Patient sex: M
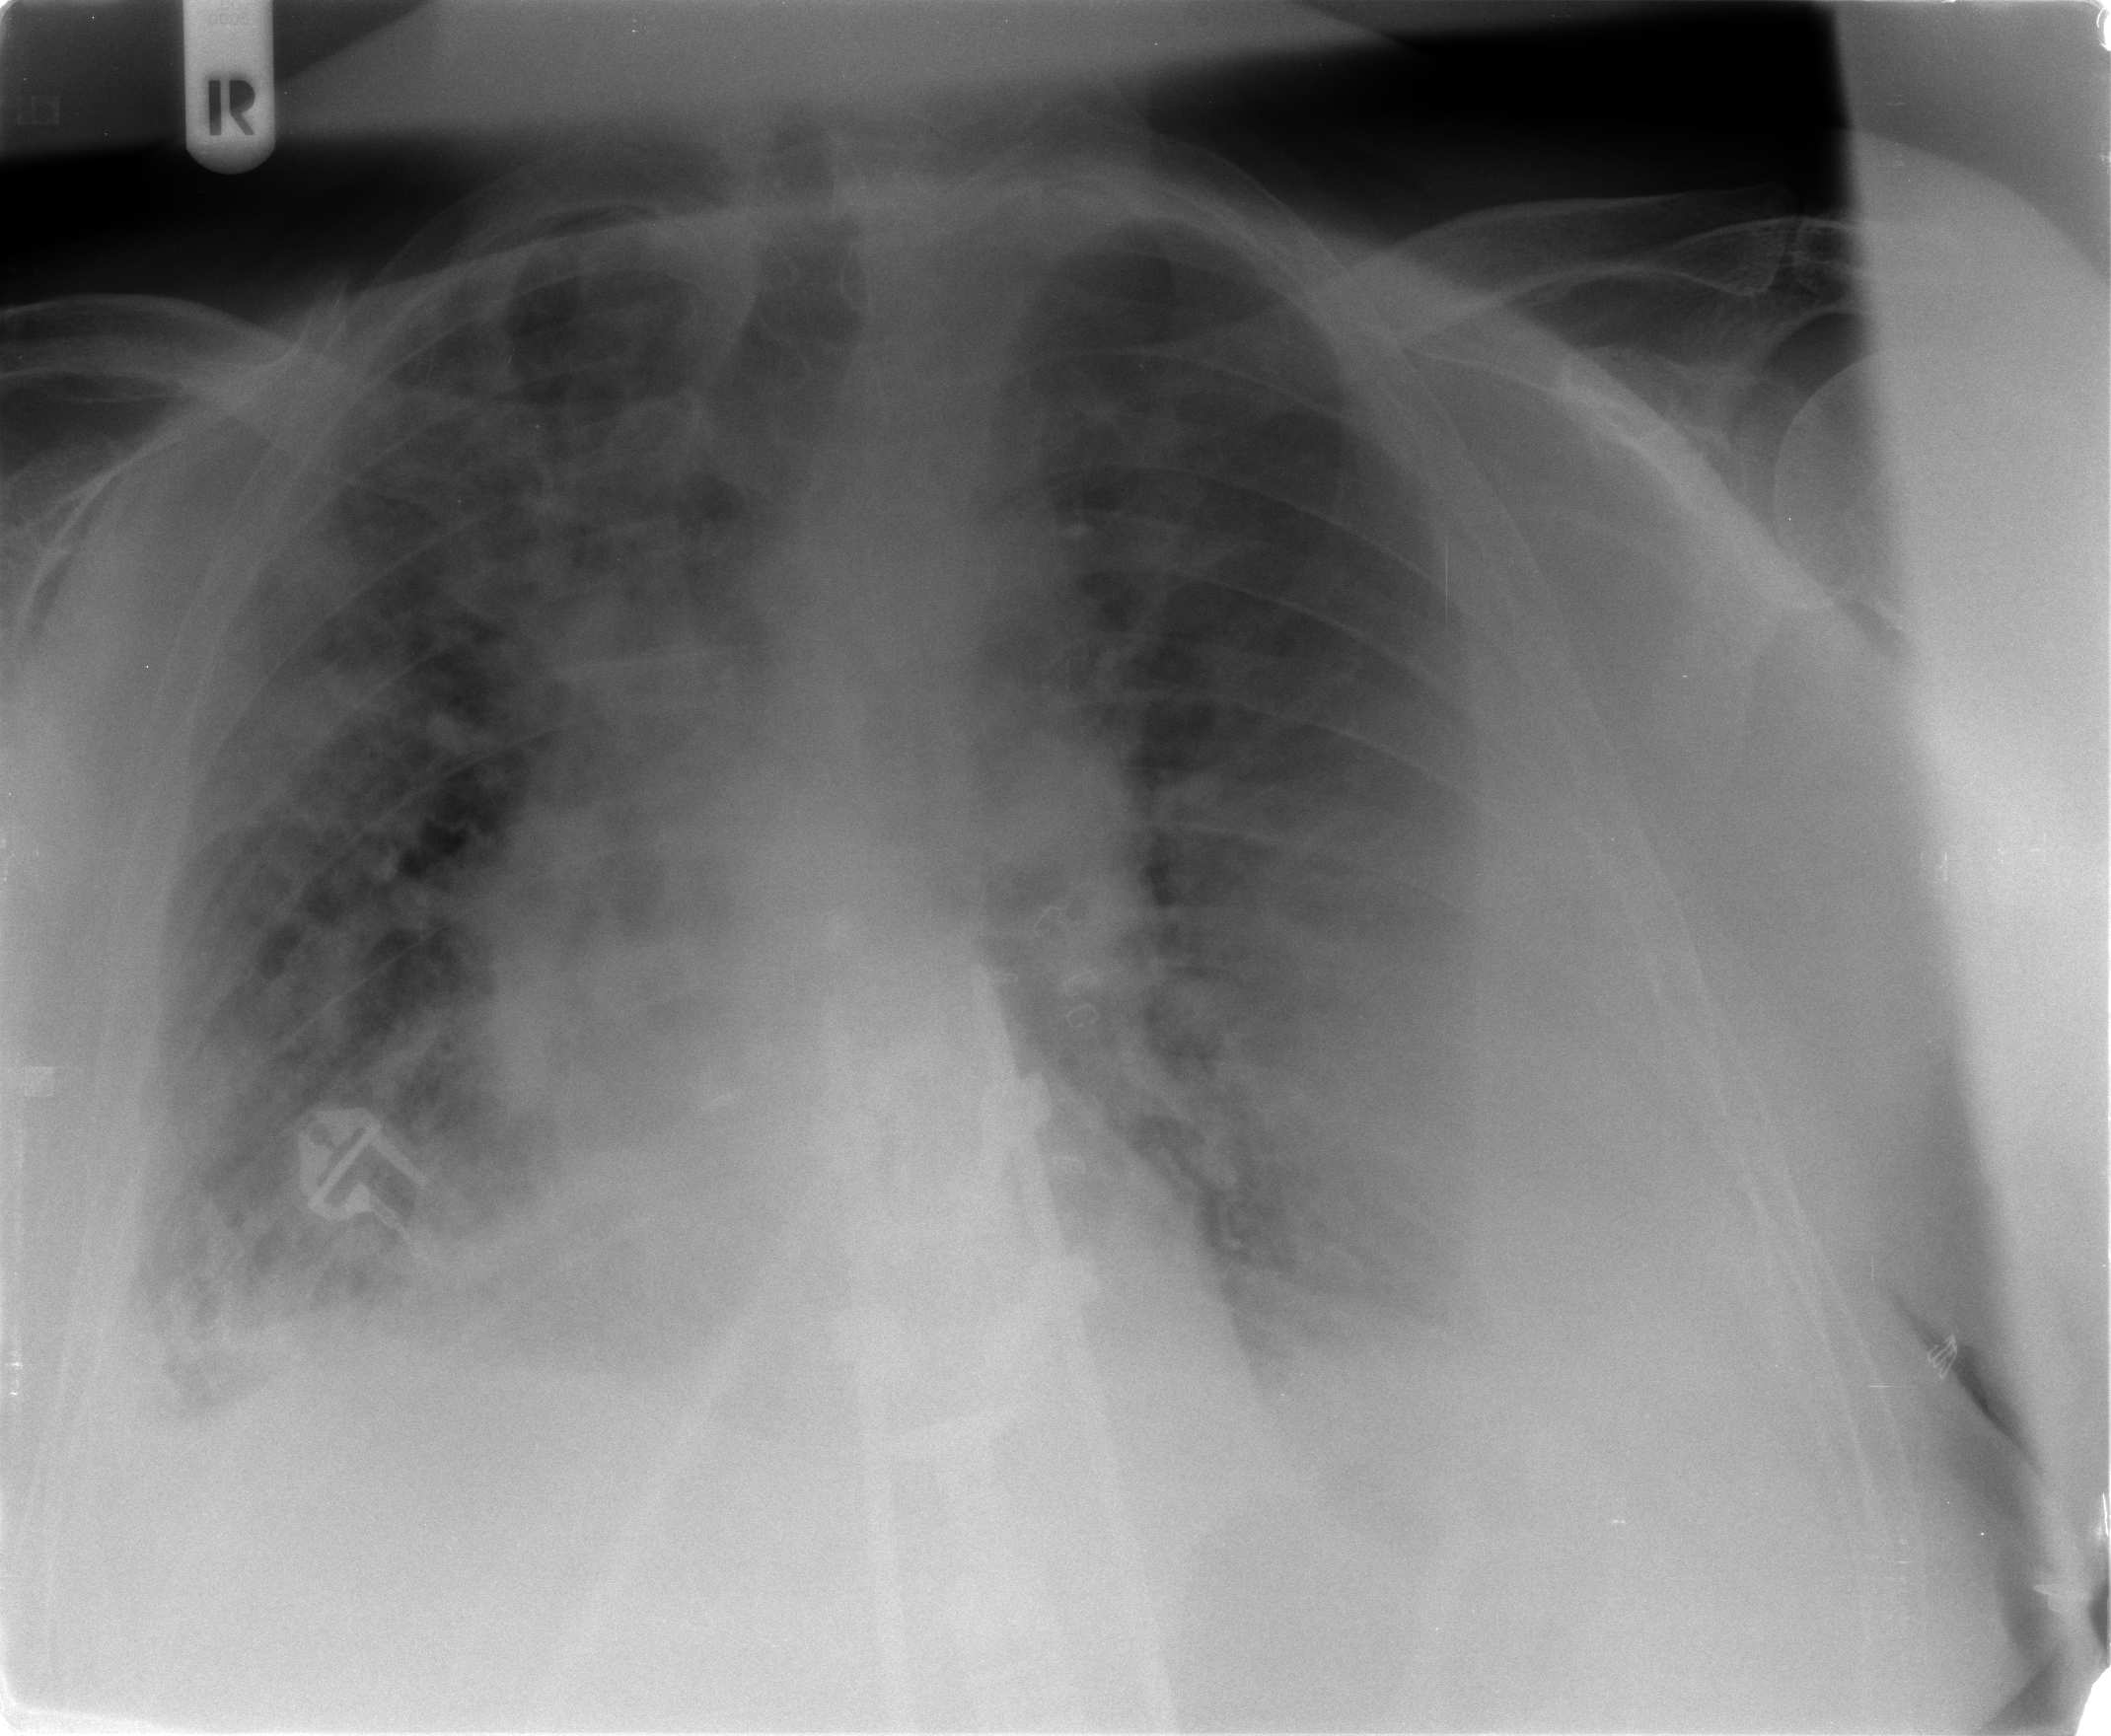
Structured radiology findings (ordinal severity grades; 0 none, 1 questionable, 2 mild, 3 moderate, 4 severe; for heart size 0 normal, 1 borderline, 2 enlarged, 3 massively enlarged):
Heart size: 2
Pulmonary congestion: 2
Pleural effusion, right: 2
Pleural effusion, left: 3
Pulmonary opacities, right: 3
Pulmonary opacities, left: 1
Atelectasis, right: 3
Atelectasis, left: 3